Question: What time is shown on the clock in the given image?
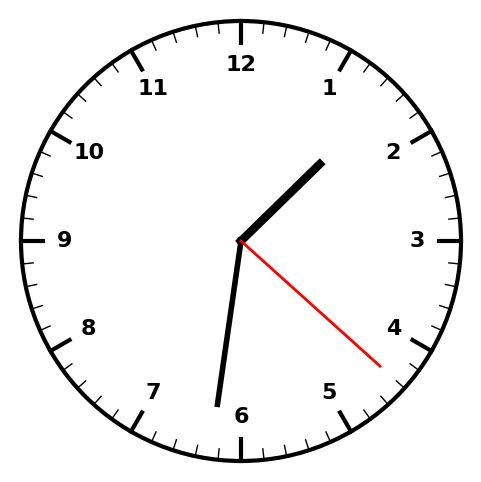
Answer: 01:31:22